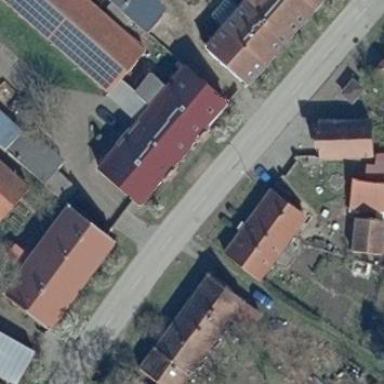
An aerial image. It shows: Simple and straightforward house.